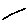
Label: line